Question: I have a requirement: "Please try using [FTP SERVER IP ADDRESS] as the FTP URL. Please do a CD (change directory) to SFCD40DAT. Then please do a PUT for FTPDRFTIN"
I am able to do this using Command Prompt:

How to achieve the same using .NET 2.0
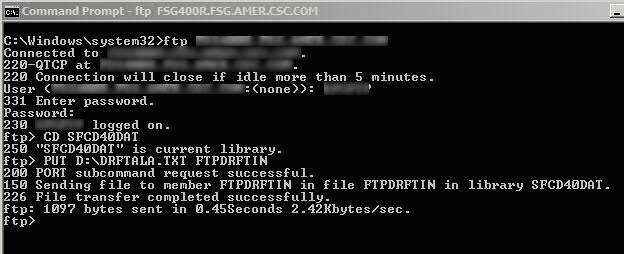
Answer: You can use <URL>. This way you can point to the address/folder directly and don't deal with low level commands.